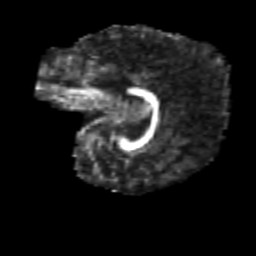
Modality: FA
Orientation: sagittal
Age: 8
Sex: female
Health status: healthy